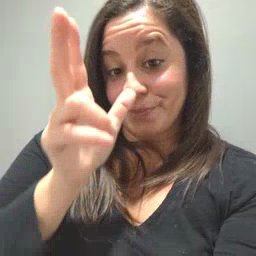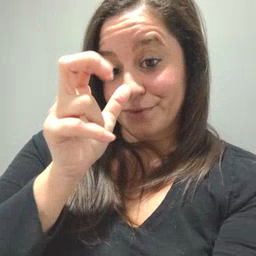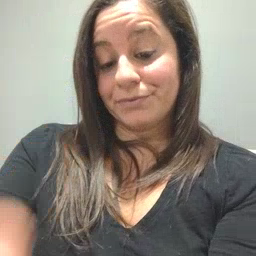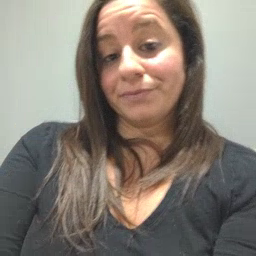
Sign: bug